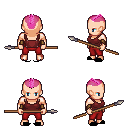
a pixel art fantasy rpg character, male body template, human, light skin, maroon pirate shirt, red pants, pink short mohawk hairstyle, leather bracers, black slippers, spear, four views (front, back, left, right), 2x2 character sprite sheet, small pixel art, hard edges, no anti-aliasing